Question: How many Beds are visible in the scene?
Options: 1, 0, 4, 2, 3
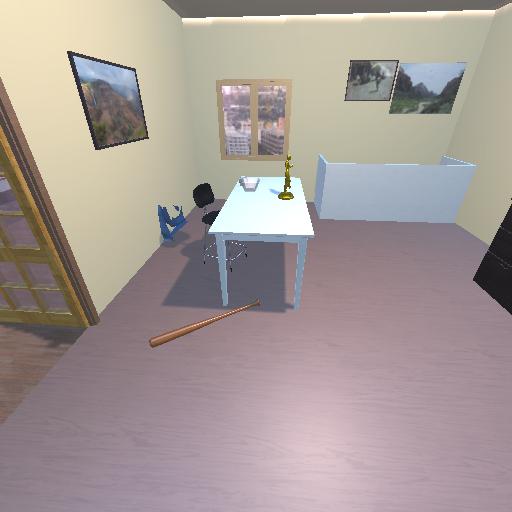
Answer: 1